Field crop: maize
Growth stage: 2
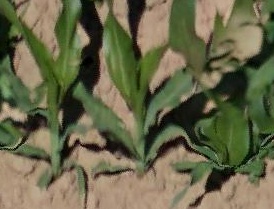
Species: maize